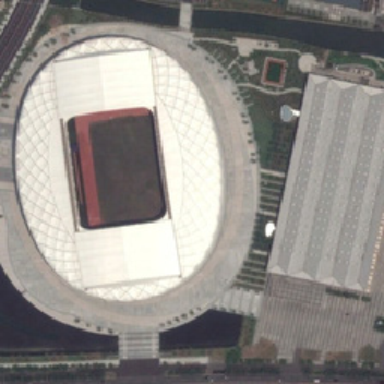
The building is close to the oval white stadium .